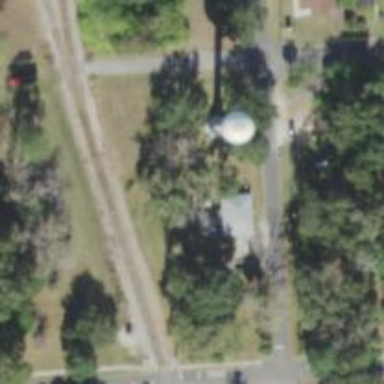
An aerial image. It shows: Water tower that is man-made.